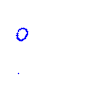
Particle: proton